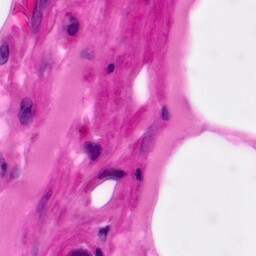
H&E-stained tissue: Pancreatic